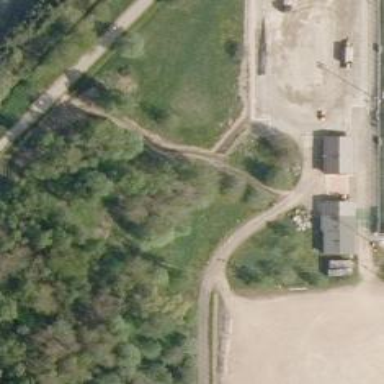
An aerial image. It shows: Path.